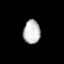
Tissue: lung
Cell type: Others
Senescence score: 0.67
Nuclear area (px): 393
Mean DAPI intensity: 190.463